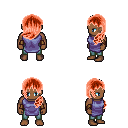
a pixel art fantasy rpg character, male body template, human, dark skin, chain tabard jacket, teal pants, red left-swept hairstyle, cloth bracers, four views (front, back, left, right), 2x2 character sprite sheet, small pixel art, hard edges, no anti-aliasing